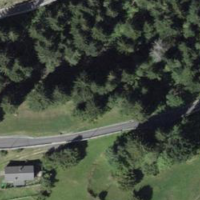
EUNIS habitat code: 44
Species observed at this site:
Aporia crataegi